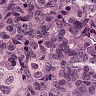
Metastatic tissue present: yes